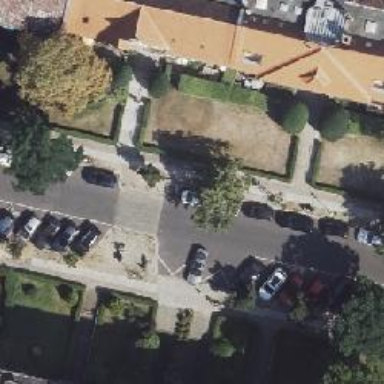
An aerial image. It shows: Residential road with asphalt surface. There are separate sidewalks on both sides and opposite cycleway.